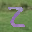
Label: 2